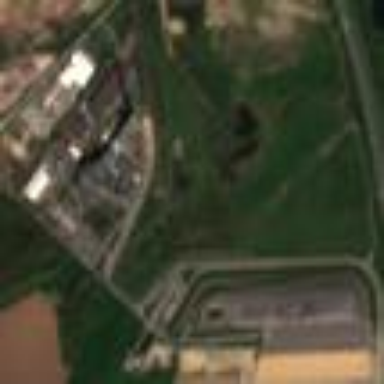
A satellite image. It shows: Industrial area with fence. This location houses power plant.